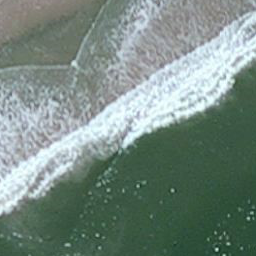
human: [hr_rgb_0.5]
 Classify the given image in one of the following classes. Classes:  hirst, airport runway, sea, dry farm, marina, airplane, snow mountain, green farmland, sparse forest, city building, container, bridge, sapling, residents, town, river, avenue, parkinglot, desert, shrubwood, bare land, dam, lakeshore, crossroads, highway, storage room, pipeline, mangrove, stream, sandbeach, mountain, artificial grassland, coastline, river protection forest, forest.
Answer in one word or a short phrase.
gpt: coastline